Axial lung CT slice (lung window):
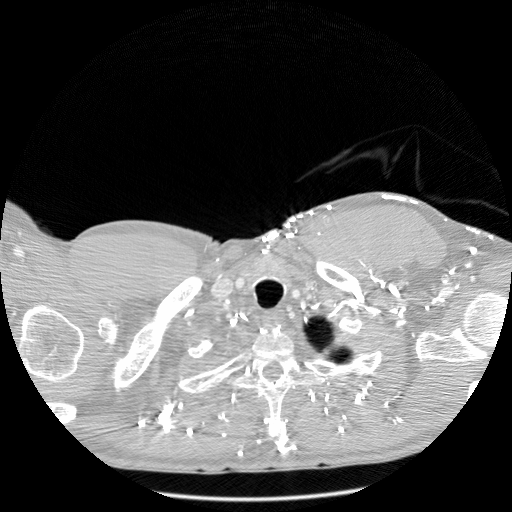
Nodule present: no